Question: I have a pandas DataFrame that contains 100 realization of a given process, observed at 10 different dates (all realization start from the same point at date 0).
Such a DataFrame can be generated with:
'''
import pandas as pd
import numpy as np
nbDates = 10
nbPaths = 100
rnd = np.random.normal(loc=0, scale=1, size=nbPaths*nbDates).reshape(nbDates,nbPaths)
sim = dict()
sim[0] = [100.0] * nbPaths
for t in range(nbDates):
sim[t+1] = sim[t] + rnd[t]
sim = pd.DataFrame(sim)
'''
Now I know I can plot the 100 paths contained in the DataFrame like this
'''
sim.T.plot(legend=False)
'''
and obtain a graph like this:

But what I actually would like to do is plot the minimum and maximum of my process at every date, and color the area between the two extremas with a color map that would reflect the concentration of the paths in the plot (so for instance red around the mean and gradually cooler as we go to the extremes).
I have looked at using colormaps to achieve this, but I have not managed it yet. If anyone knows a straightforward way to do that it would be very helpful.
Thank you !
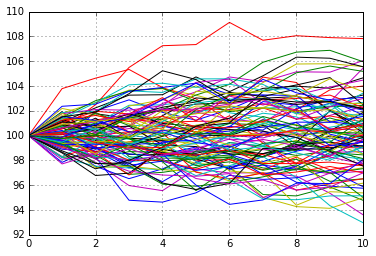
Answer: You can do this (albeit probably not in the most elegant way) by first making a contour plot of your "concentration" with 'contourf', then making a line plot of your max & min, and finally using the 'fill_between' method to cover up the unwanted portions of the contour plot. The proper way to do this however would be to mask the array in the contour plot but I don't quite have the time to figure that out right now (have a look at <URL>. You'd want to mask the array to only show up between your max and min values.
Here's an example using 'fill_between' instead of masking the array:
'''
import matplotlib.pyplot as plt
import pandas as pd
import numpy as np
## Your simulation code here ##
# Extract max, min, and mean values for each x coordinate
minimums = np.array(sim.min())
maximums = np.array(sim.max())
means = np.array(sim.mean())
x = np.array(sim.min().index)
y = np.arange(90,111)
X, Y = np.meshgrid(x, y)
# Insert your calculation for "concentration" in the line below
Z = (maximums[X] - minimums[X]) * Y // 100
# set up axes with matplotlib
fig, ax = plt.subplots()
# Plot contour, you'll want to change the levels
# depending on the range of values in your "concentration"
ax.contourf(X, Y, Z, levels=np.arange(0,20,.1), cmap=plt.get_cmap('jet'))
# Plot min, max, and mean
ax.plot(x, minimums, c='k')
ax.plot(x, maximums, c='k')
ax.plot(x, means, c='k', lw=2)
# Fill space outside min and max with white
ax.fill_between(x, maximums, 110, color='w')
ax.fill_between(x, 90, minimums, color='w')
'''
This should produce the following output:

You can choose your own function for calculating the "concentration" to get the kind of fill pattern you want. The one in the code above is intended to show how you can have it depend on both the X and Y position in the plot. Good luck!